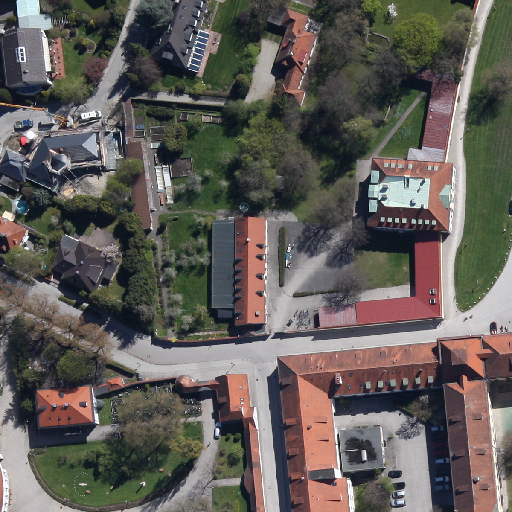
Referring expression: light-duty vehicle driving on the road